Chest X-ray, PA view. Patient: 58 years old, sex M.
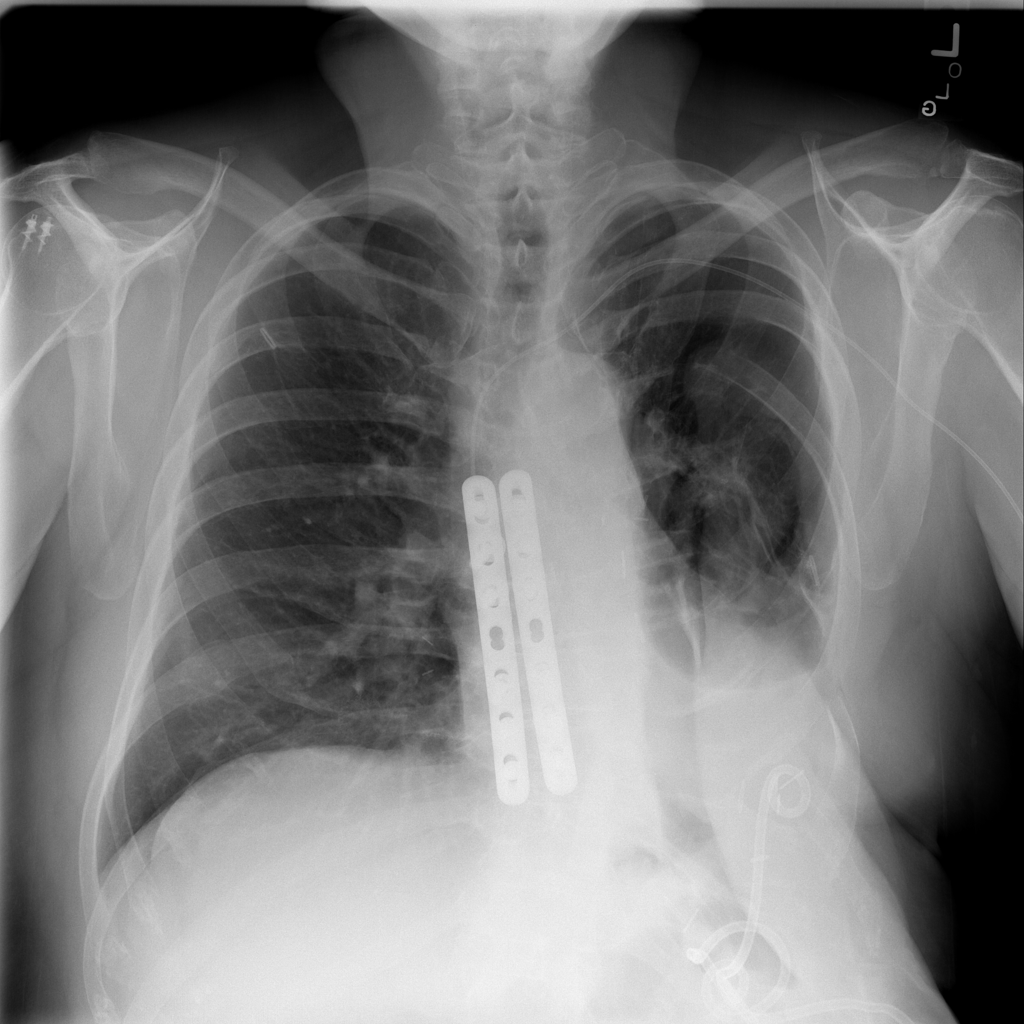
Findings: Effusion